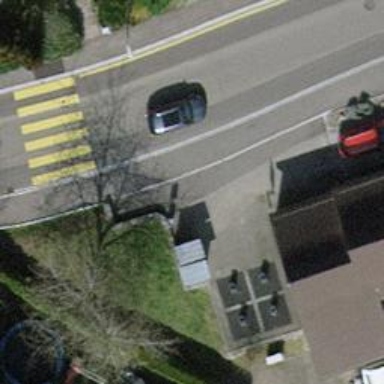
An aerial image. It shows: Car-sharing service available at this location.